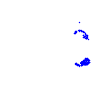
Particle: electron